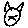
Label: cat